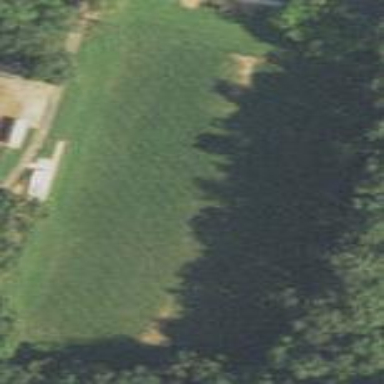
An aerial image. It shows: Grass pitch used for soccer.